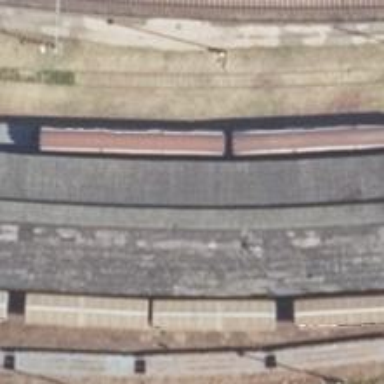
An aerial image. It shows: Railway yard with building passage tunnel.